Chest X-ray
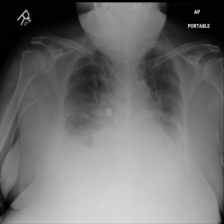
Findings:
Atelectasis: negative
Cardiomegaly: negative
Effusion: positive
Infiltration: positive
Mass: negative
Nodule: negative
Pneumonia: negative
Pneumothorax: negative
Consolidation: negative
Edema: negative
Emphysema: negative
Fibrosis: negative
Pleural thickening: negative
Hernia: negative